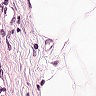
Metastatic tissue present: no